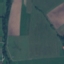
Land use / land cover: Pasture